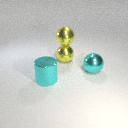
large cyan metal sphere to the right of large yellow metal sphere